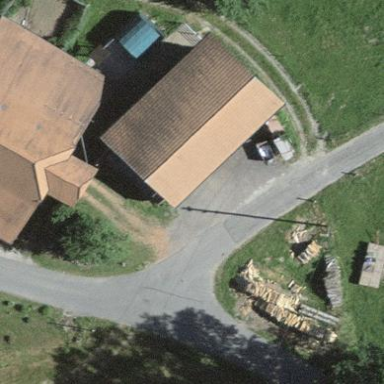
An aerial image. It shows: Rural barn.